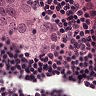
Metastatic tissue present: yes